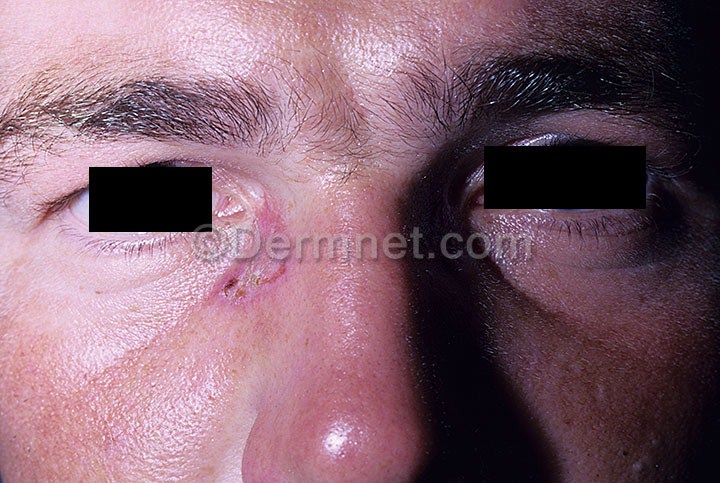
Disease: Lupus and other Connective Tissue diseases